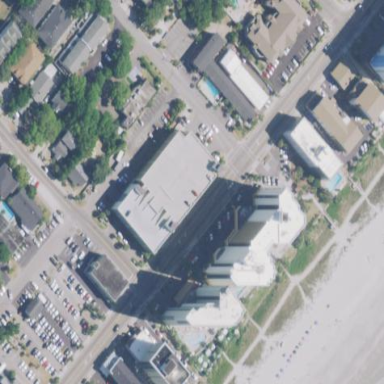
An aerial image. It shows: Hotel building.